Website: crate-barrel
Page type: cross-sells
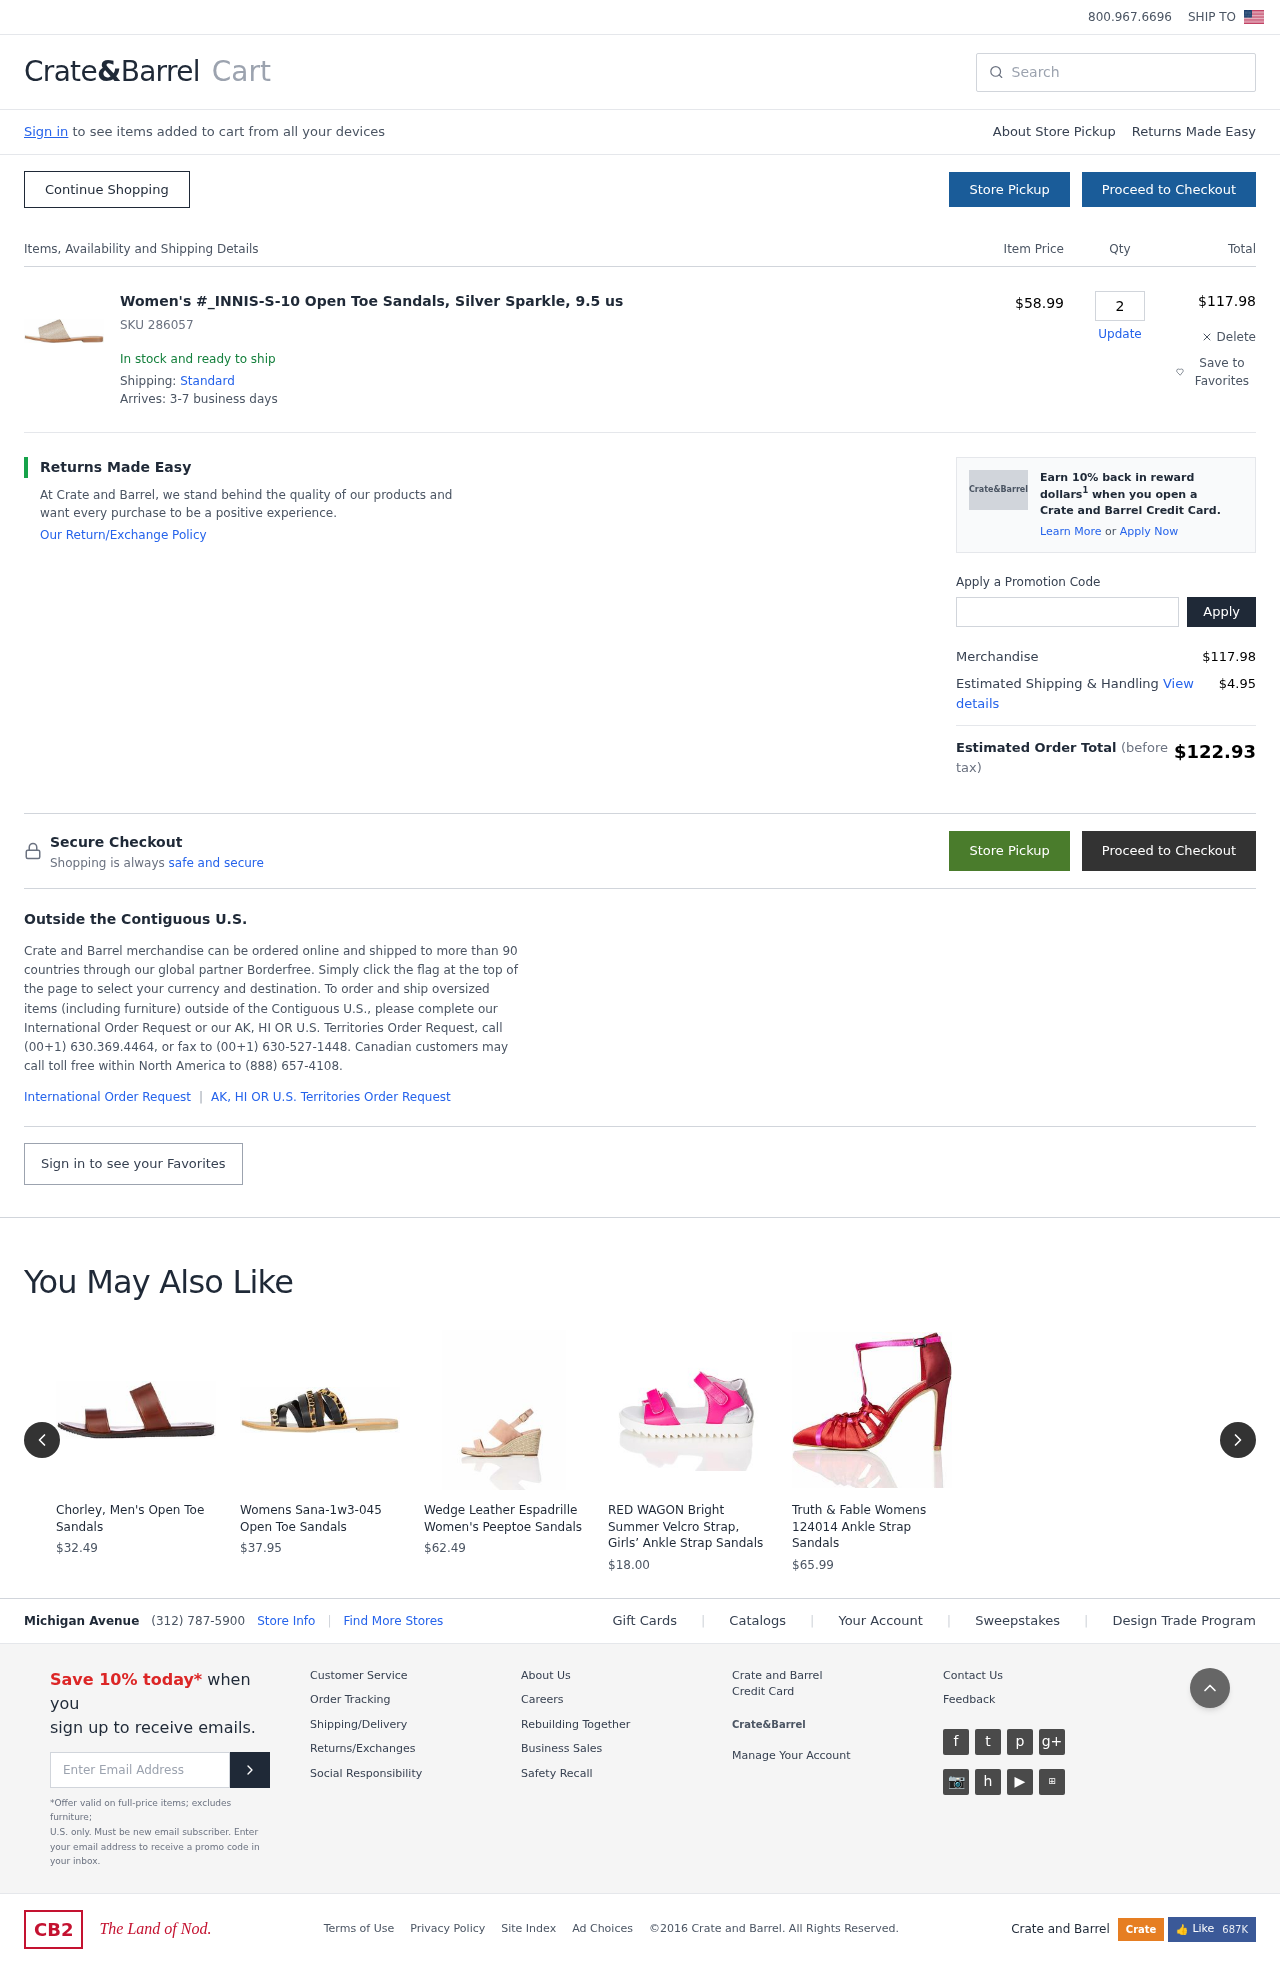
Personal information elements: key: PII_PROMO_CODE
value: PROMO35IR
Product elements: key: PRODUCT1_NAME
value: Women's #_INNIS-S-10 Open Toe Sandals, Silver Sparkle, 9.5 us
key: PRODUCT1_PRICE
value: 58.99
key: PRODUCT1_QUANTITY
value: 2
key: PRODUCT2_NAME
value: Chorley, Men's Open Toe Sandals
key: PRODUCT2_PRICE
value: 32.49
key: PRODUCT3_NAME
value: Womens Sana-1w3-045 Open Toe Sandals
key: PRODUCT3_PRICE
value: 37.95
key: PRODUCT4_NAME
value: Wedge Leather Espadrille Women's Peeptoe Sandals
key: PRODUCT4_PRICE
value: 62.49
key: PRODUCT5_NAME
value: RED WAGON Bright Summer Velcro Strap, Girls’ Ankle Strap Sandals
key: PRODUCT5_PRICE
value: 18
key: PRODUCT6_NAME
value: Truth & Fable Womens 124014 Ankle Strap Sandals
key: PRODUCT6_PRICE
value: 65.99
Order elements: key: ORDER_SKU
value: SKU 286057
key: ORDER_ITEM_TOTAL
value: $117.98
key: ORDER_SUBTOTAL
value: $117.98
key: ORDER_SHIPPING_COST
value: $4.95
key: ORDER_TOTAL
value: $122.93
Search elements: key: HEADER_SEARCH
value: Search